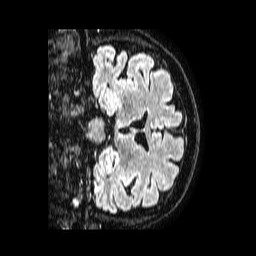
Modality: FLAIR
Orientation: coronal
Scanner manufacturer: philips
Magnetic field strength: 1.5 T
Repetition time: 4.8 s
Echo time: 0.3 s